Question: I am doing a site in PHP, I have to display the data in table, I can't display whole data on that table since the table is large and my div is so small, so I decided to add a scroller in left side and right side of table. I have added the image of table. How can I scroll the table using Javascript or jQuery?

Any help will be appreciated.
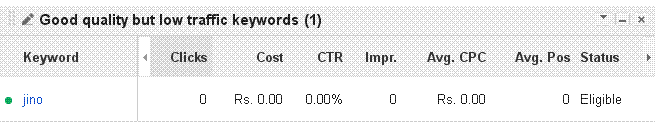
Answer: I guess you could use the 'scroll' in css like this:
'''
overflow-x: scroll;
'''
Check <URL> for a demo
Or you could use the <URL> Plugin in Jquery.